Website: macys
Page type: customer-info-address
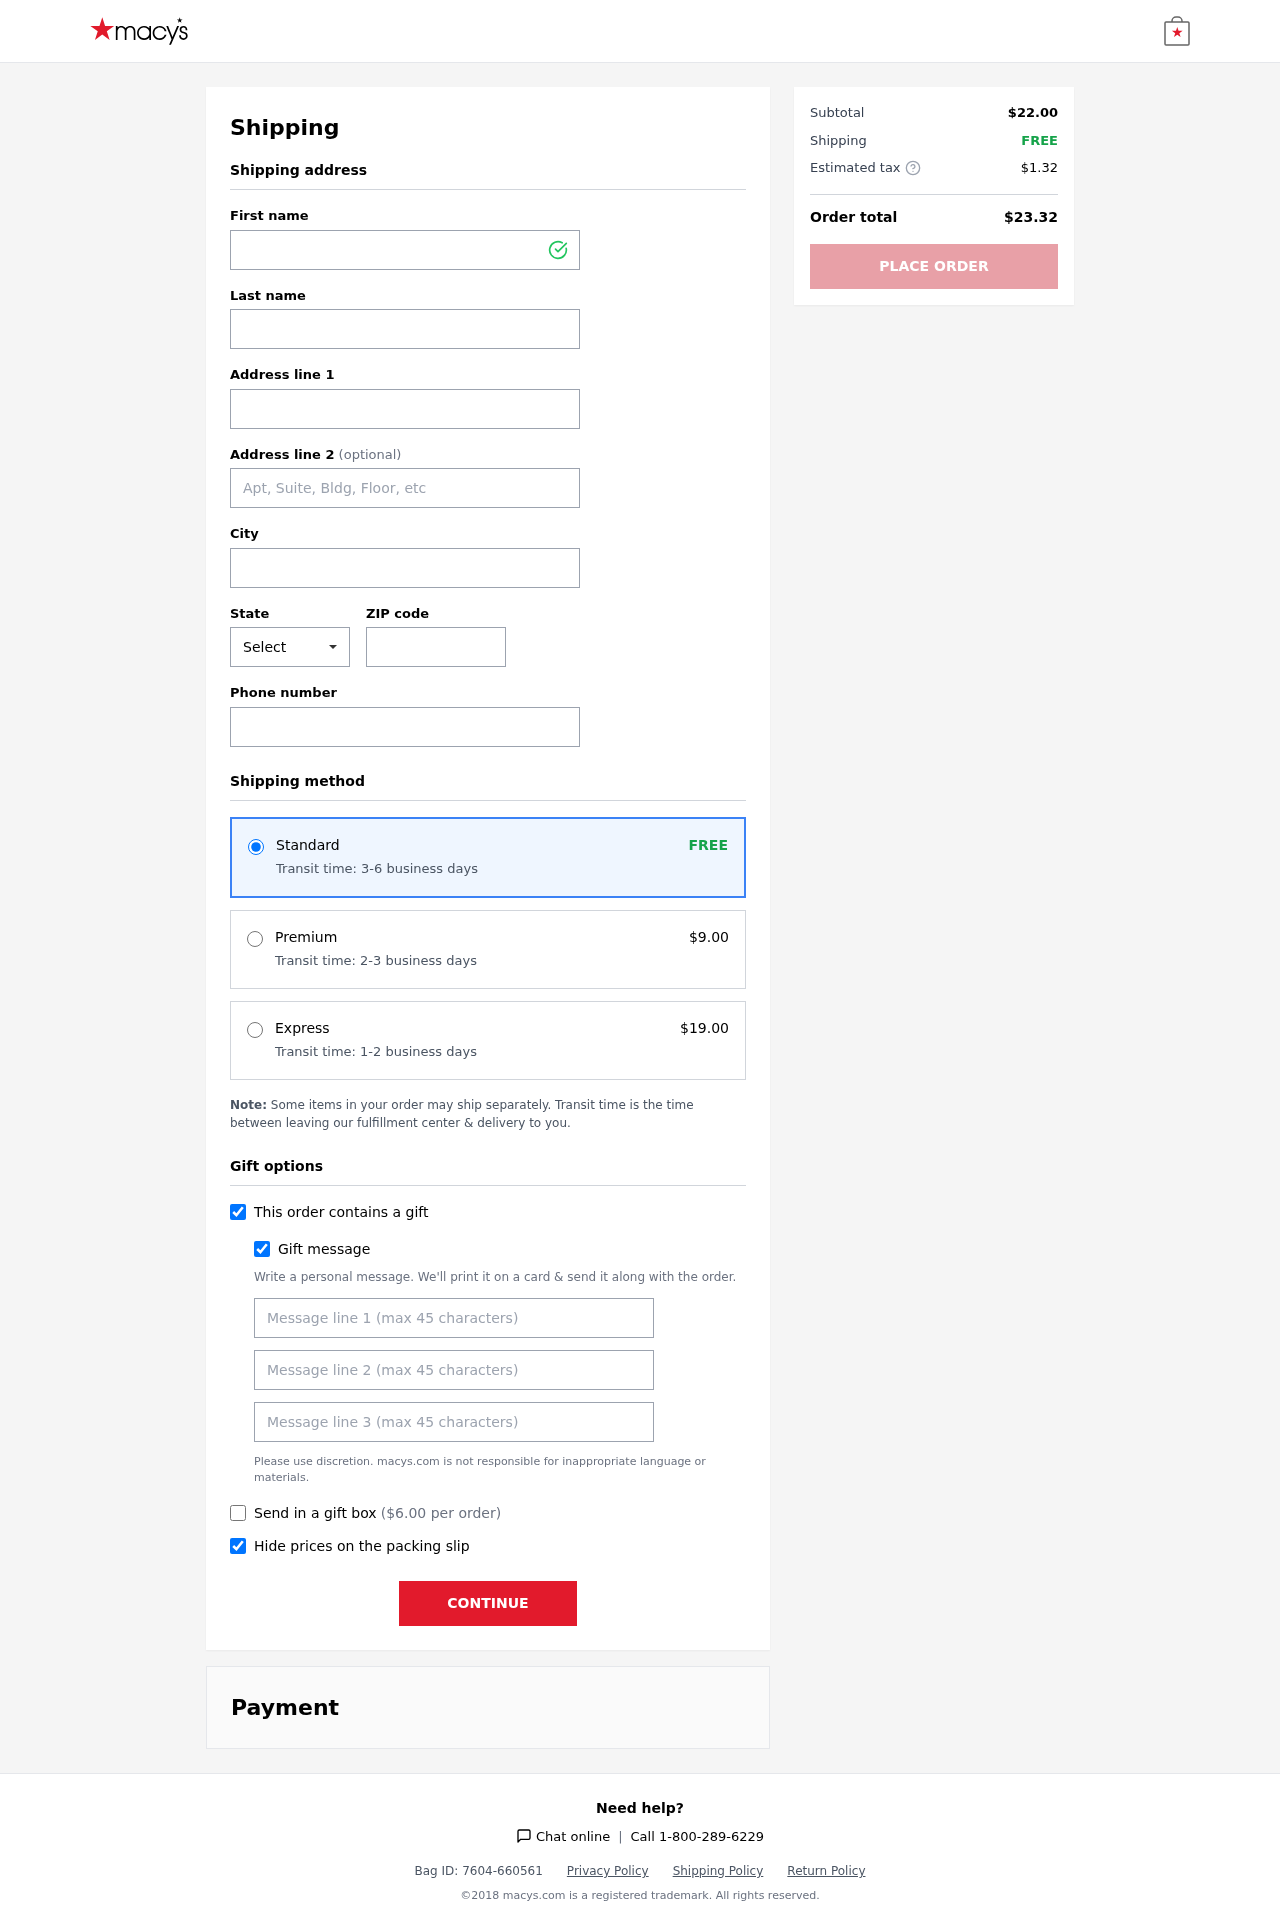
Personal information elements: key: PII_CITY
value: Christinamouth
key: PII_FIRSTNAME
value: Samuel
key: PII_GIFT_MESSAGE
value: Hey Caitlin, I saw this beautiful ring setting and immediately thought of you—it's just perfect for all the dreams you have! Can't wait to see what you create with it. Enjoy!  Samuel
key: PII_LASTNAME
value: Lucas
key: PII_PHONE
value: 3683538341
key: PII_POSTCODE
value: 96176
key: PII_STATE_ABBR
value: DC
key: PII_STREET
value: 051 Joshua Mission
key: PII_STREET2
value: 6885 Billy Plains
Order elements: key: ORDER_SHIPPING_STANDARD
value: FREE
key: ORDER_SHIPPING_STANDARD_TIME
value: Transit time: 3-6 business days
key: ORDER_SHIPPING_PREMIUM
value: $9.00
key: ORDER_SHIPPING_PREMIUM_TIME
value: Transit time: 2-3 business days
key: ORDER_SHIPPING_EXPRESS
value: $19.00
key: ORDER_SHIPPING_EXPRESS_TIME
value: Transit time: 1-2 business days
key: ORDER_GIFT_BOX_FEE
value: $6.00
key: ORDER_SUBTOTAL
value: $22.00
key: ORDER_SHIPPING_COST
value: FREE
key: ORDER_TAX
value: $1.32
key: ORDER_TOTAL
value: $23.32